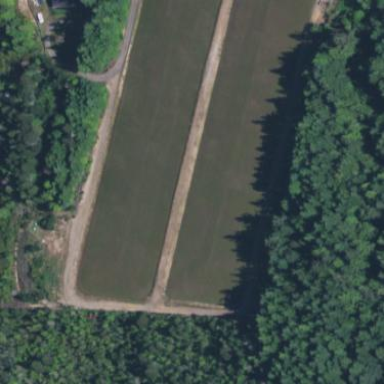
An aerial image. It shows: Farmland where cranberries are grown.